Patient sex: M
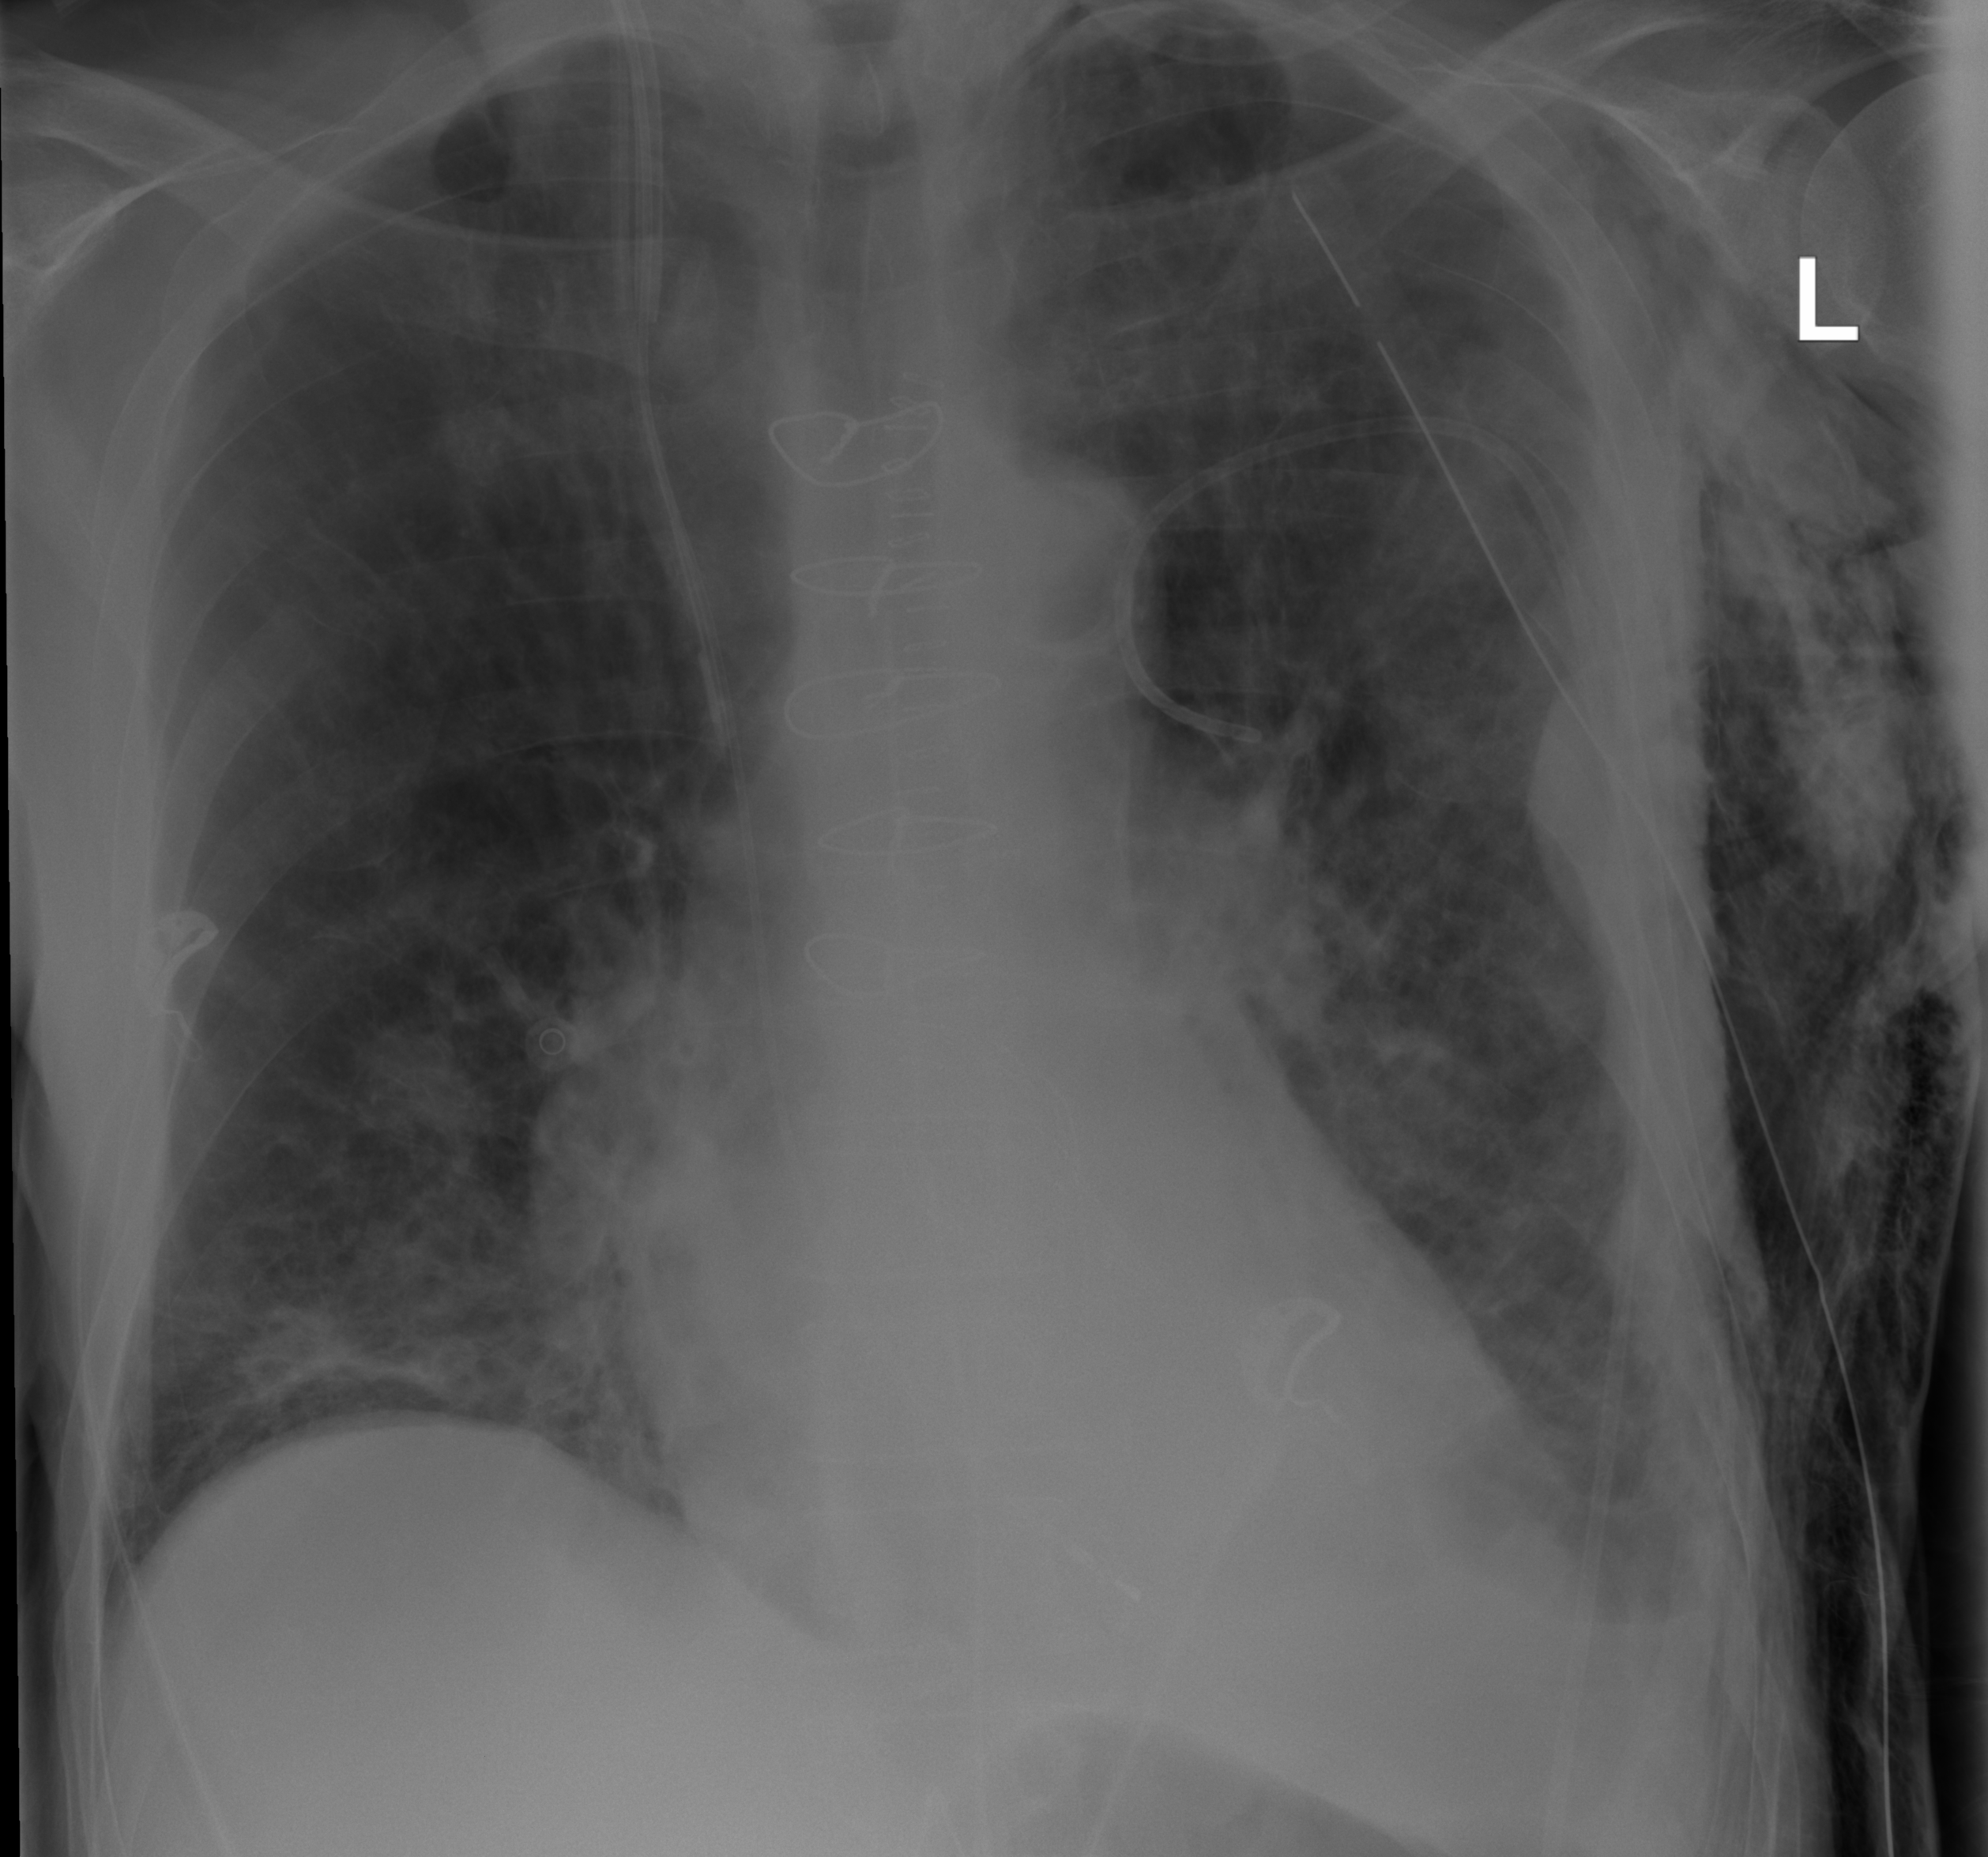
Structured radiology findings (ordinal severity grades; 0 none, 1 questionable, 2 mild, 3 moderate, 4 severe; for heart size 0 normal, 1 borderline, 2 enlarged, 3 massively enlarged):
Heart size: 0
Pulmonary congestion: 0
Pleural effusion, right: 0
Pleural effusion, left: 2
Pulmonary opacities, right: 2
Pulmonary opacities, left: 2
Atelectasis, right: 2
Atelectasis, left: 2